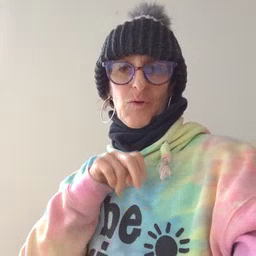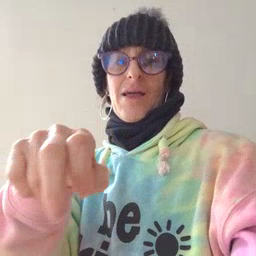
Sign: ride